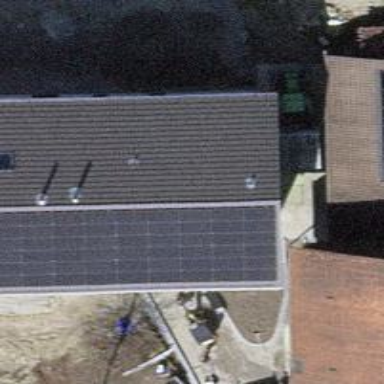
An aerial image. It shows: Solar power generator.